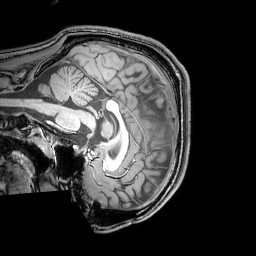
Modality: T1w
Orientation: sagittal
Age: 21
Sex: male
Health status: healthy
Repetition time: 0.081 s
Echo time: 0.037 s